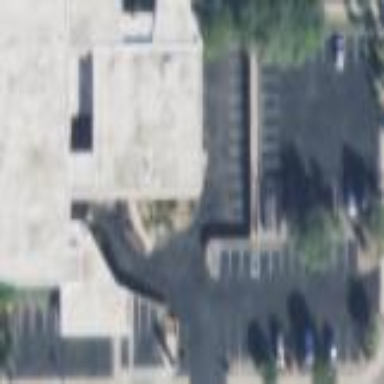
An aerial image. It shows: Parking area.